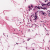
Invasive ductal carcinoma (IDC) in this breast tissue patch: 0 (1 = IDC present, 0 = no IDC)